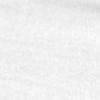
Label: no_change